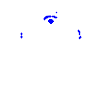
Particle: pion